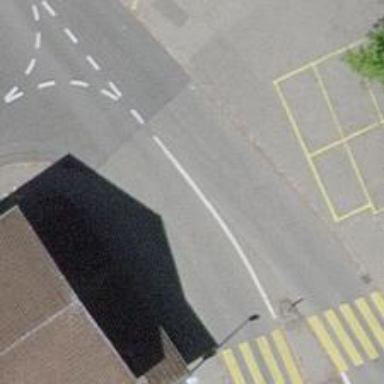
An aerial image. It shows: Unclassified road with asphalt surface. There is sidewalk on the left side.